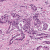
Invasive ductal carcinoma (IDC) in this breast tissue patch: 1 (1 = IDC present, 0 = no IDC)